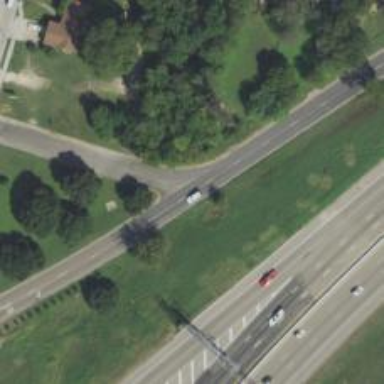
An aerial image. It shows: Secondary road with asphalt surface and frontage road.